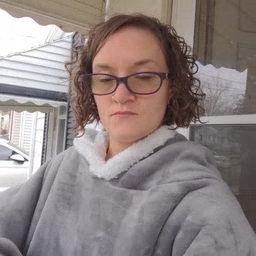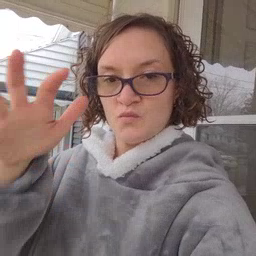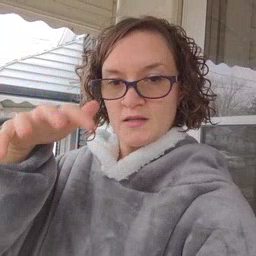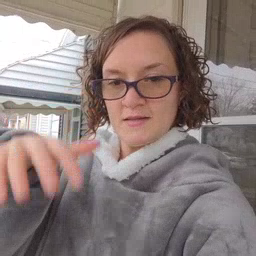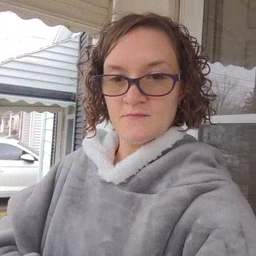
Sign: rain